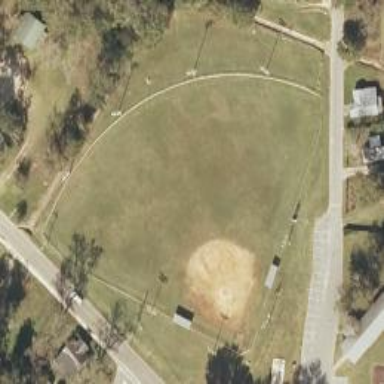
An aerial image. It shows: Baseball pitch for leisure land activities.